Question: In a 'ListView' there are 'ListviewItems' where they must not change appearance when the mouse is over them or they are selected.
I tried to accomplish that with this style and did succeed:
'''
<Style x:Key="ItemContainerStyle1" TargetType="ListViewItem">
<Setter Property="HorizontalContentAlignment" Value="Left"/>
<Style.Triggers>
<Trigger Property="IsMouseOver" Value="True">
<Setter Property="Background" Value="Transparent" />
<Setter Property="BorderThickness" Value="0" />
<Setter Property="Focusable" Value="False" />
</Trigger>
</Style.Triggers>
</Style>
'''
But the it raised a new issue. When the background is set to "Transparent" I am now able to see this hover/glossy effect that is shown at the picture below, when the mouse is over a list view item.

I have tried to solve the problem with this attempt, but with no luck.
'''
<Style TargetType="{x:Type ListViewItem}">
<Style.Resources>
<SolidColorBrush x:Key="{x:Static SystemColors.HighlightBrushKey}" Color="#<PHONE>"/>
<SolidColorBrush x:Key="{x:Static SystemColors.ControlBrushKey}" Color="#<PHONE>"/>
</Style.Resources>
</Style>
'''
Anyone have an idea how to remove this hover effect?
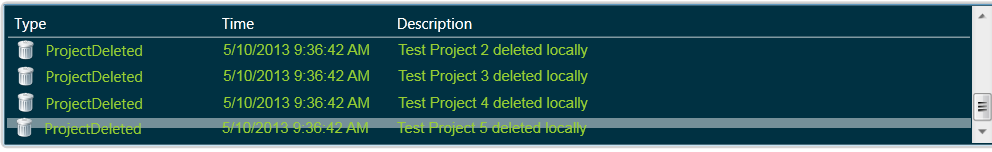
Answer: I don't know if this is the only solution but I did it as follows (by setting the 'Template' property of the 'ListViewItem's):
'''
<ListView.ItemContainerStyle>
<Style TargetType="{x:Type ListViewItem}">
<Setter Property="Background" Value="Transparent" />
<Setter Property="Template">
<Setter.Value>
<ControlTemplate TargetType="{x:Type ListViewItem}">
<Border
BorderBrush="Transparent"
BorderThickness="0"
Background="{TemplateBinding Background}">
<GridViewRowPresenter HorizontalAlignment="Stretch" VerticalAlignment="{TemplateBinding VerticalContentAlignment}" Width="Auto" Margin="0" Content="{TemplateBinding Content}"/>
</Border>
</ControlTemplate>
</Setter.Value>
</Setter>
</Style>
</ListView.ItemContainerStyle>
'''
---
EDIT:
Or as Grant Winney suggests (I did not test that myself):
'''
<ListView.ItemContainerStyle>
<Style TargetType="{x:Type ListViewItem}">
<Setter Property="Background" Value="Transparent" />
<Setter Property="Template">
<Setter.Value>
<ControlTemplate TargetType="{x:Type ListViewItem}">
<ContentPresenter />
</ControlTemplate>
</Setter.Value>
</Setter>
</Style>
</ListView.ItemContainerStyle>
'''